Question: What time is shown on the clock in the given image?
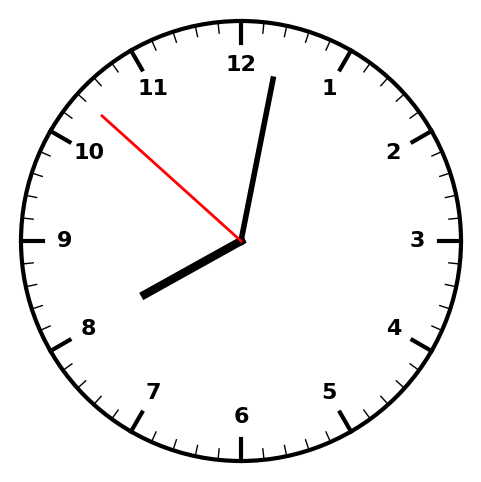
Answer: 08:01:52